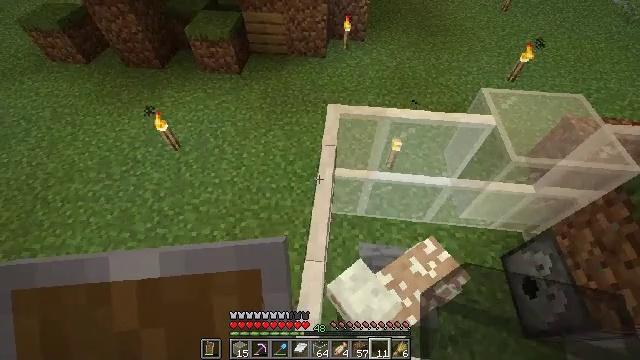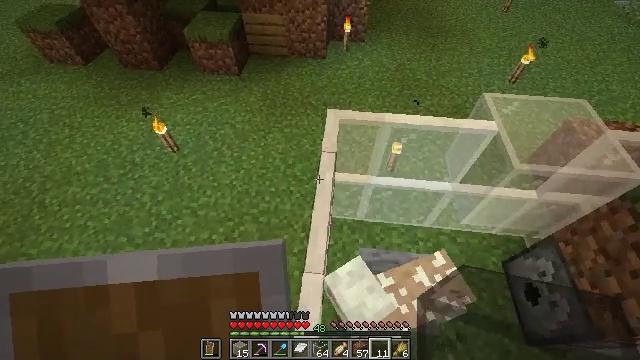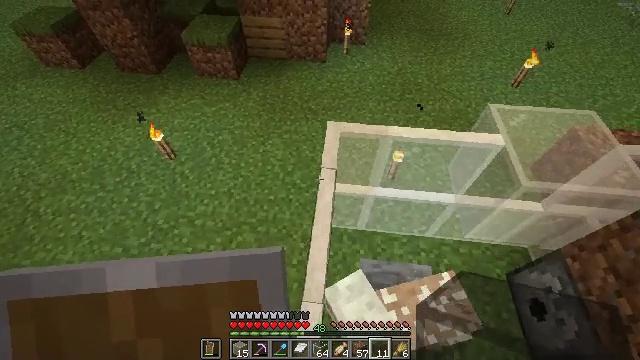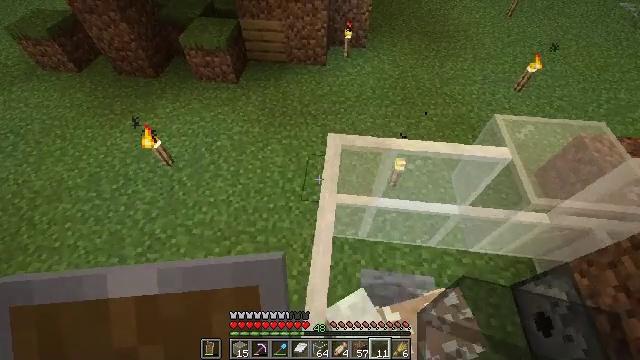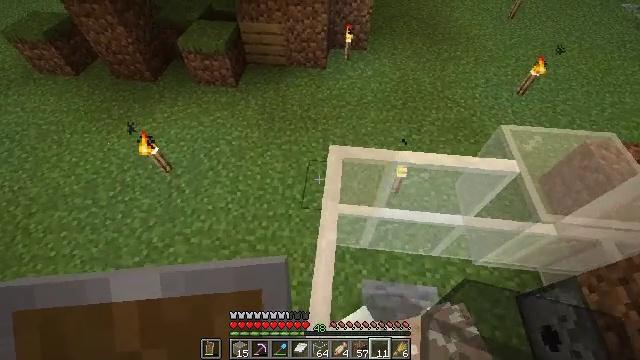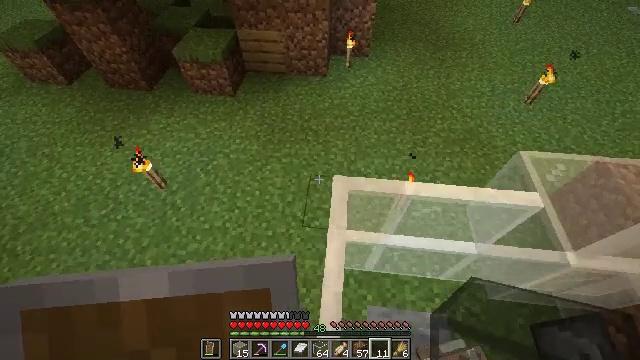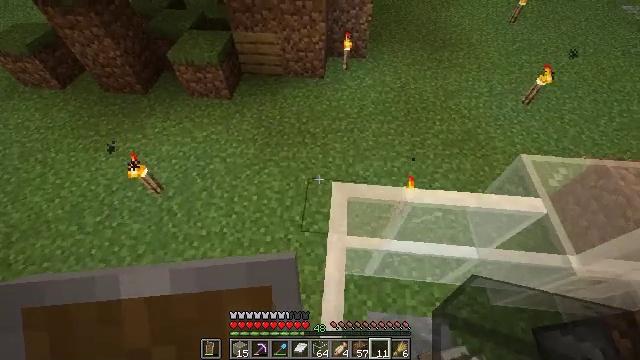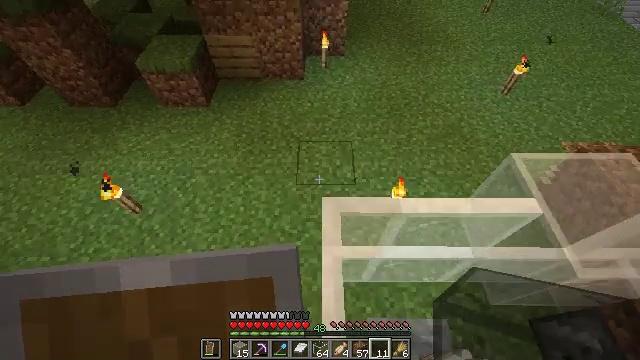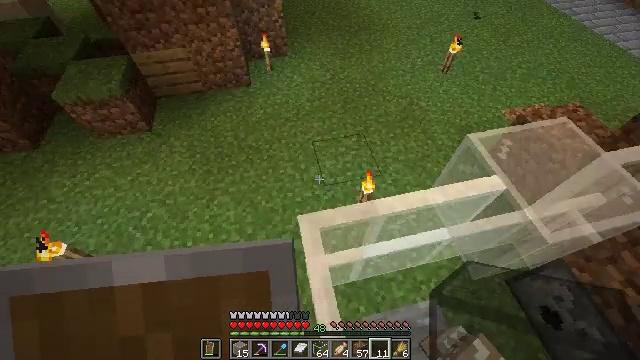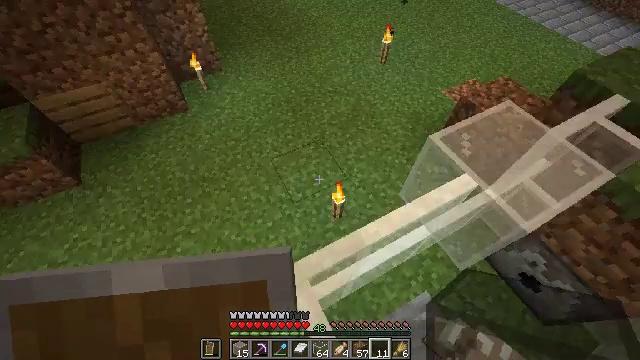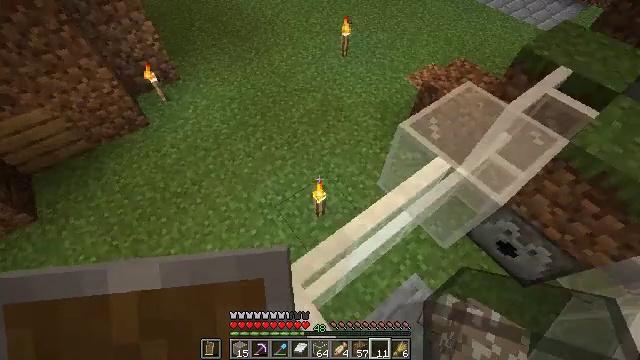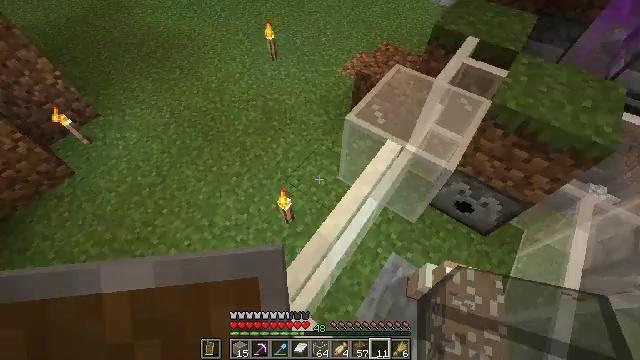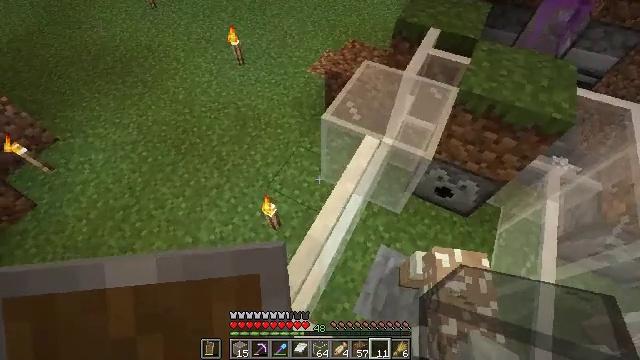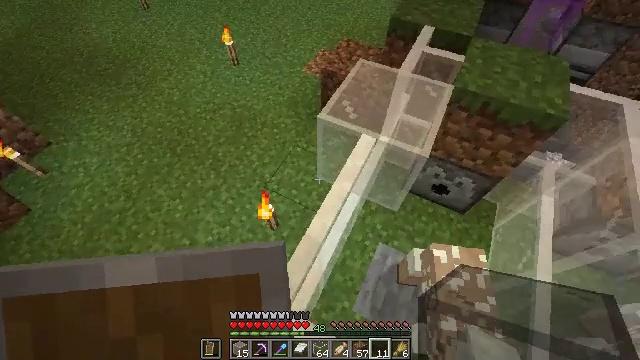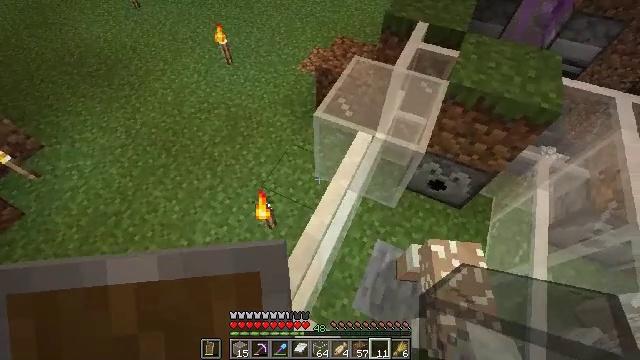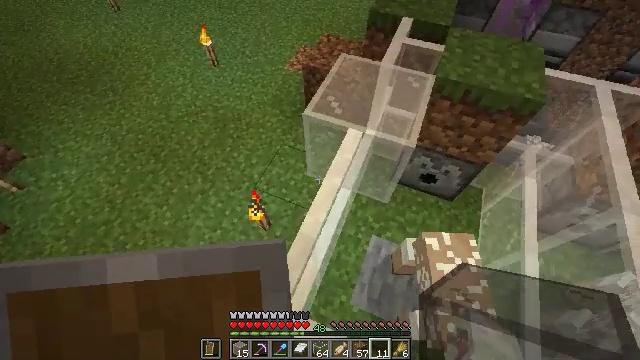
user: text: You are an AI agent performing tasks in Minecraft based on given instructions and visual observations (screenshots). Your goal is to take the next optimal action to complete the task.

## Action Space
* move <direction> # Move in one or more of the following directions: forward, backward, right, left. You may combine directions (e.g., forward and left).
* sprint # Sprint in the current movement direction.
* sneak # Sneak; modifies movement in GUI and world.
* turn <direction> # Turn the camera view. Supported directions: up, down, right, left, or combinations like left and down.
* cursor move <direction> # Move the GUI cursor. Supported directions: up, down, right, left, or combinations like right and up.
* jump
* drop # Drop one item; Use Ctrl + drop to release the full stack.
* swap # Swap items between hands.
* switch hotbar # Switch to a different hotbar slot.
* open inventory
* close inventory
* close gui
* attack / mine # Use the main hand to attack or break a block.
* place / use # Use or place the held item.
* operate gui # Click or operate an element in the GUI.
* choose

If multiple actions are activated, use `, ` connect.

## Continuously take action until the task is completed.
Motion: motion action
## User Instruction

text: Break the white stained glass pane.
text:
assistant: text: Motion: move forward
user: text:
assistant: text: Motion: move forward
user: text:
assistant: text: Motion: move forward
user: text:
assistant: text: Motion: move forward
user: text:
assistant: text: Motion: move forward
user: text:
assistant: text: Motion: move forward
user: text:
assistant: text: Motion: move forward, turn right
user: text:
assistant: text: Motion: move forward, turn right
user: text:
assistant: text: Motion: turn right
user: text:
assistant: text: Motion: turn right
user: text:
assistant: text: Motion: turn right
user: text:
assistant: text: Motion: turn right
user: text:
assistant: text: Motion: turn right
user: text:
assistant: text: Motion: turn right
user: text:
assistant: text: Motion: turn right
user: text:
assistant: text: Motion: turn right
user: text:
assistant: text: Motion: turn right
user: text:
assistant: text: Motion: turn right
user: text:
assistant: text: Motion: no_op
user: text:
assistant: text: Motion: no_op
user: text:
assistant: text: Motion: no_op
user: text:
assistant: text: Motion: move left
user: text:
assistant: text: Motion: move left, turn right
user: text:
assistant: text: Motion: turn right
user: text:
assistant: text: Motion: turn right
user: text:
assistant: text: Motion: no_op
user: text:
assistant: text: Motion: no_op
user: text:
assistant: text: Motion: no_op
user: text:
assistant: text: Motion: no_op
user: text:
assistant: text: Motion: no_op